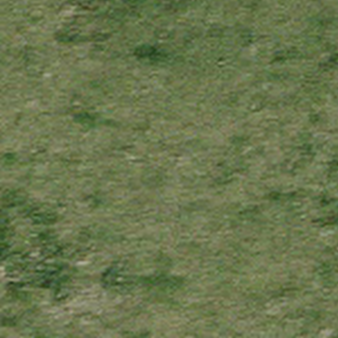
Label: other